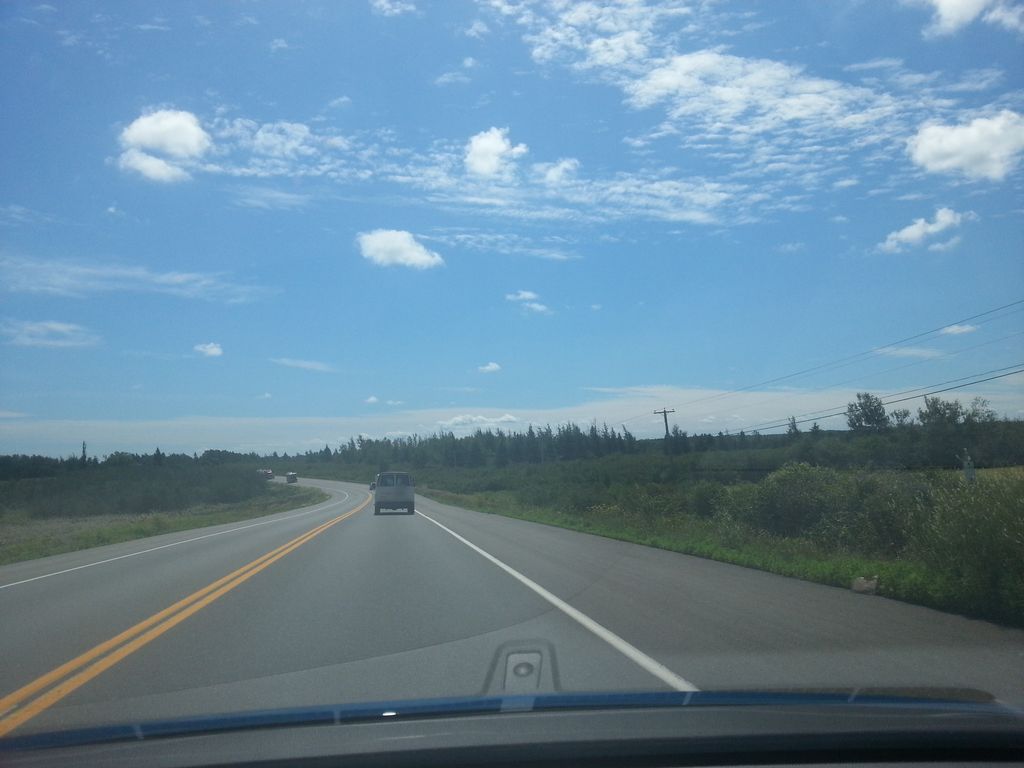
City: charlottetown